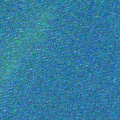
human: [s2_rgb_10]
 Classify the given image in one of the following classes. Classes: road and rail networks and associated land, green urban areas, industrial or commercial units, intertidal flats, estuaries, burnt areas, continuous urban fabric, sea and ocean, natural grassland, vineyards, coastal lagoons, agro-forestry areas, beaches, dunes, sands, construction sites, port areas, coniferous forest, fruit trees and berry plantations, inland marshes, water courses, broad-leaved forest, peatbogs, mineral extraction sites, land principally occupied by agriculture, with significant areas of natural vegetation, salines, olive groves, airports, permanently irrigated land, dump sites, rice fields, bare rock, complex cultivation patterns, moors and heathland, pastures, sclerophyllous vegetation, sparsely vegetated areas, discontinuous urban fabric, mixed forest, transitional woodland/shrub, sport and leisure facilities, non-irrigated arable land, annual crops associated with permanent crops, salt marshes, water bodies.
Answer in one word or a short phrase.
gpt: sea and ocean